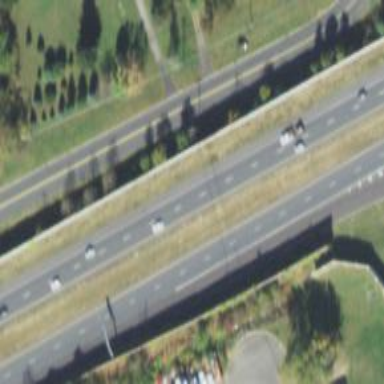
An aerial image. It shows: Expressway with asphalt surface classified as trunk highway.